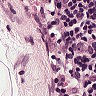
Metastatic tissue present: no